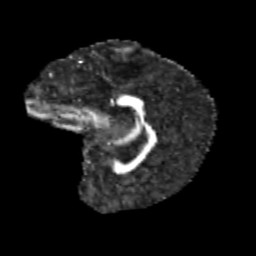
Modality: FA
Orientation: sagittal
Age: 12
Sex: female
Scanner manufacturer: siemens
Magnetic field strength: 3 T
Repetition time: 3.8 s
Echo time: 0.07 s